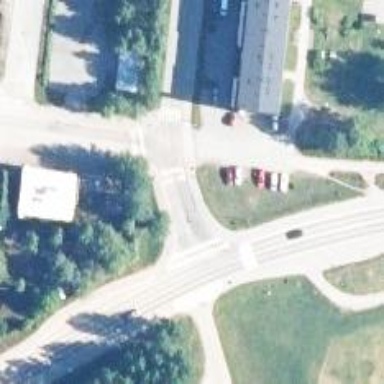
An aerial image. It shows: Asphalt footway with marked crossing and pedestrian island.